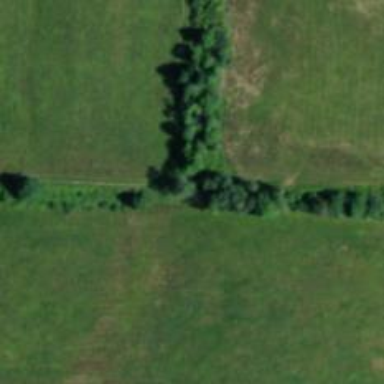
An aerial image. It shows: Row of trees in natural setting.